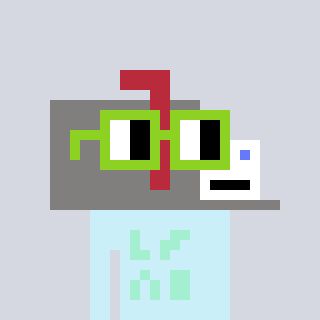
a pixel art character with square light green glasses, a mailbox-shaped head and a cold-colored body on a cool background